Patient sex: M
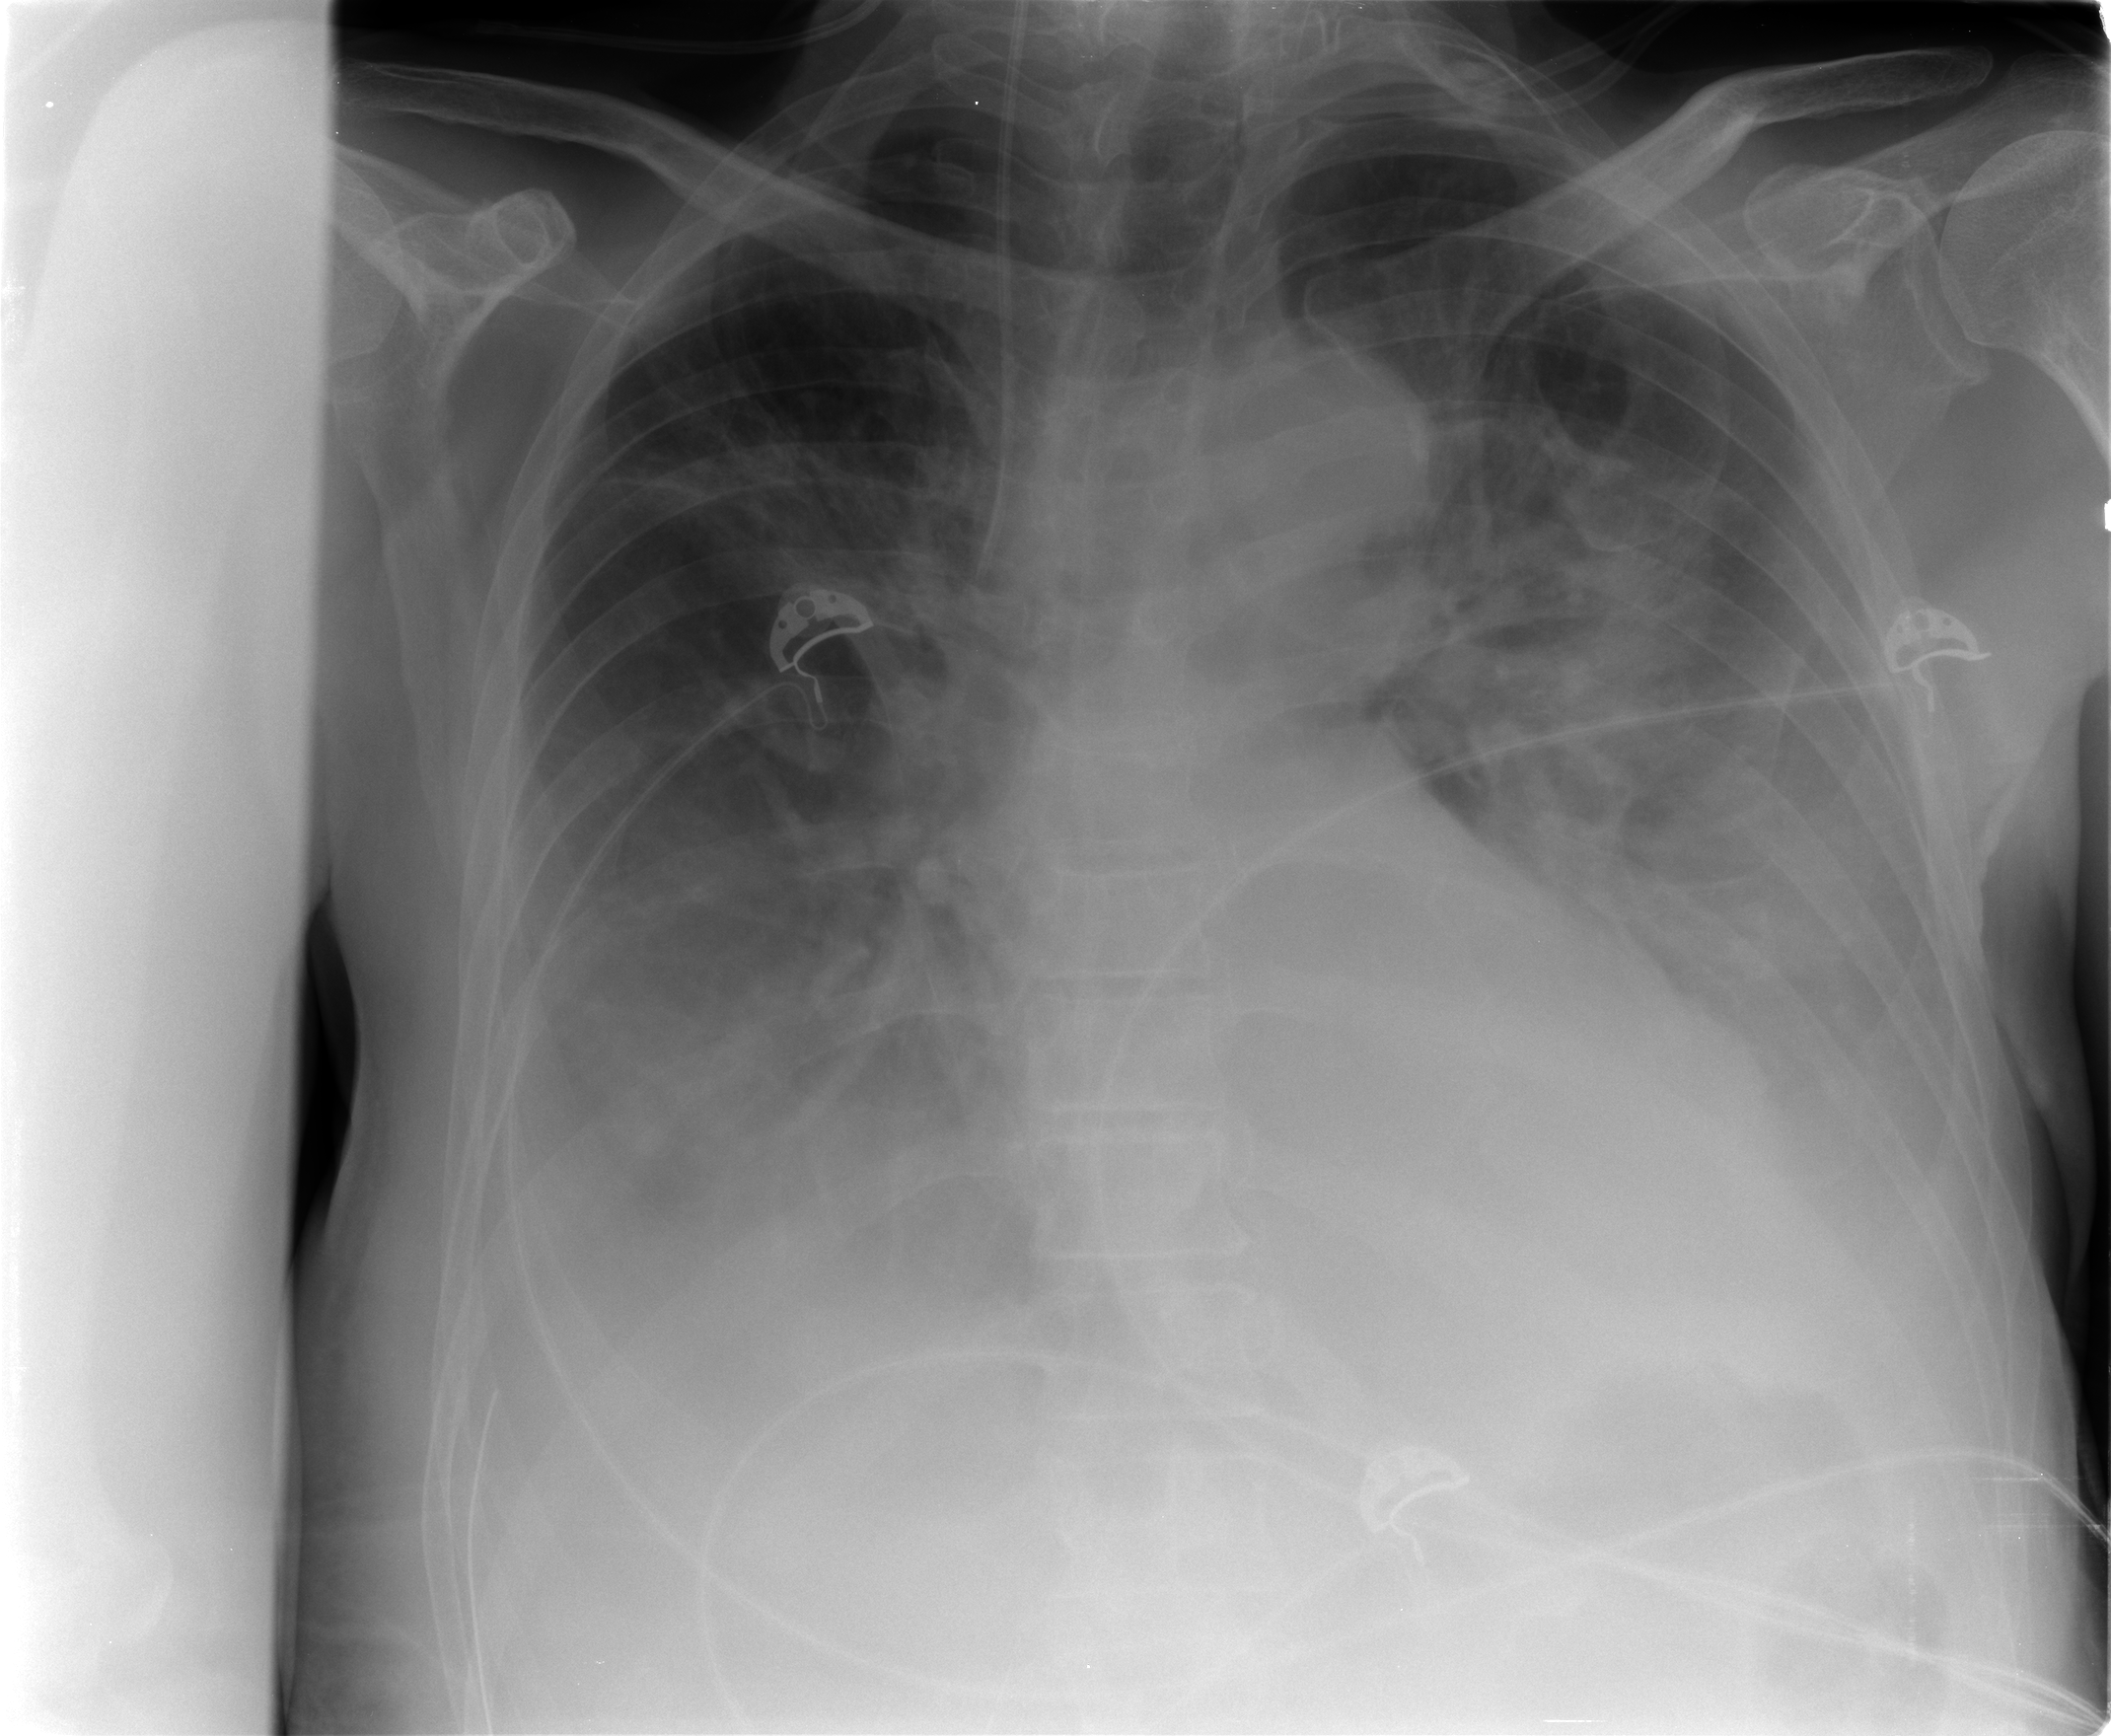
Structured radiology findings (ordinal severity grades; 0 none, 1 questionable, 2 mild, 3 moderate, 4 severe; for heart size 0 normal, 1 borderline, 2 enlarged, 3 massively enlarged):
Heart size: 0
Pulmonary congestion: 0
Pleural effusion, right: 3
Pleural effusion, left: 3
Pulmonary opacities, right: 2
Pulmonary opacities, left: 2
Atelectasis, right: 3
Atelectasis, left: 3